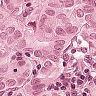
Metastatic tissue present: yes